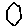
Label: hexagon